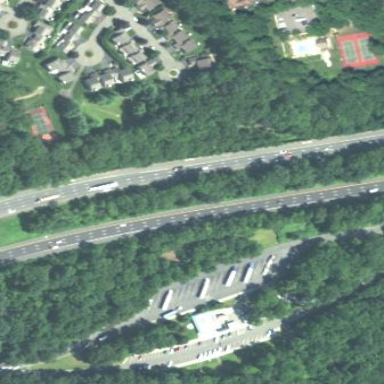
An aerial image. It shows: Rest area along the road.